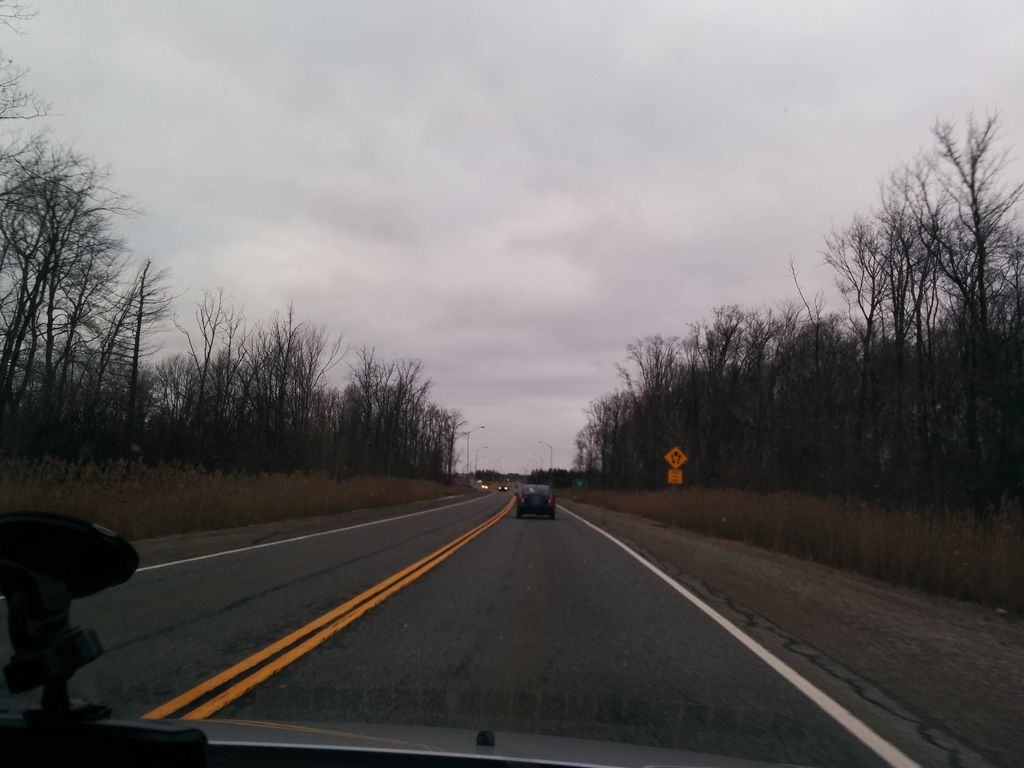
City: hamilton